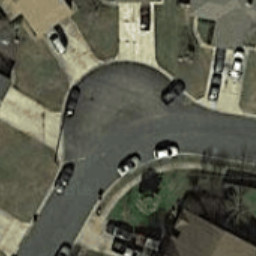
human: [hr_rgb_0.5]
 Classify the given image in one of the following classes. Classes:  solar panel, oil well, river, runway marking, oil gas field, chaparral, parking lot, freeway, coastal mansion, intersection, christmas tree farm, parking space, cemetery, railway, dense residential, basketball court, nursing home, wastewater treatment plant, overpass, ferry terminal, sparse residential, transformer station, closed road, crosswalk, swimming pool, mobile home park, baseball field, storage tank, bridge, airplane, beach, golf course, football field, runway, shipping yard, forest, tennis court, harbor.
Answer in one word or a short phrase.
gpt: closed road